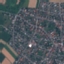
Land use / land cover class: Residential